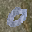
Label: 0